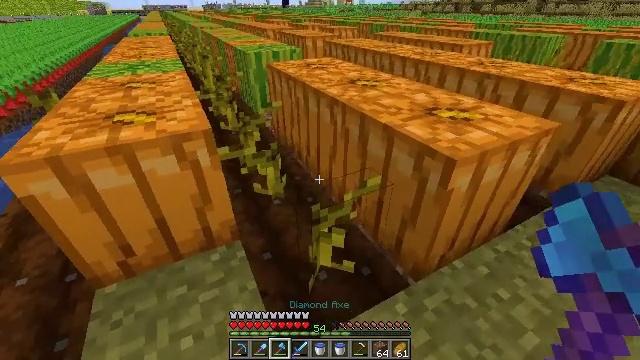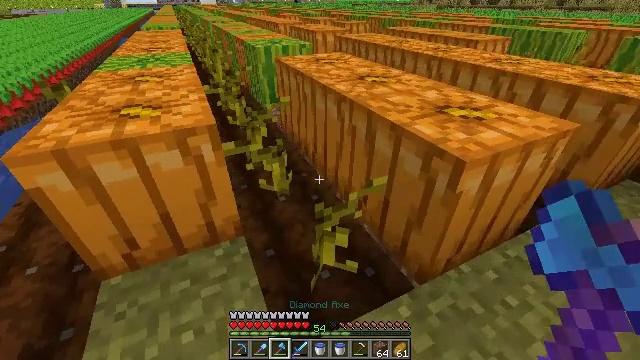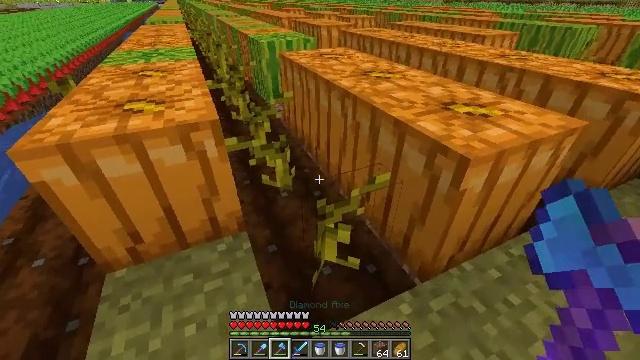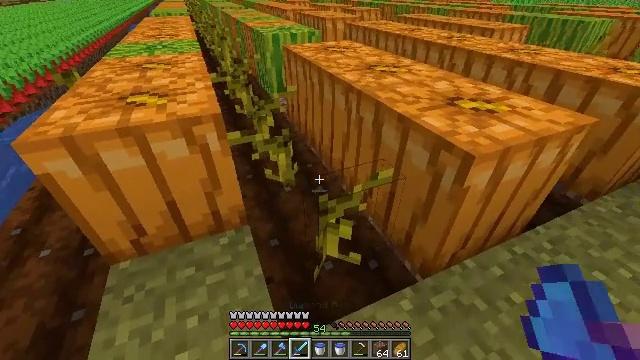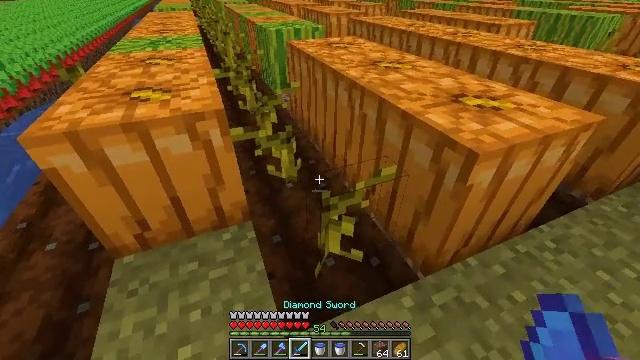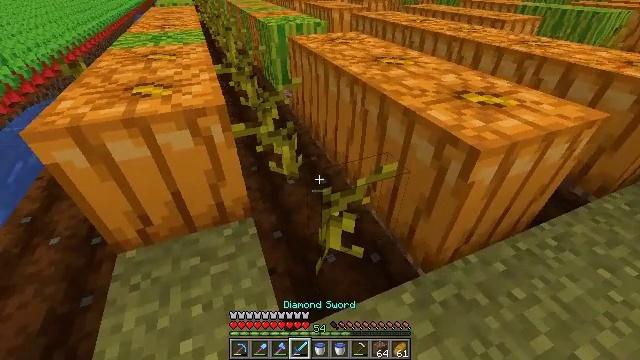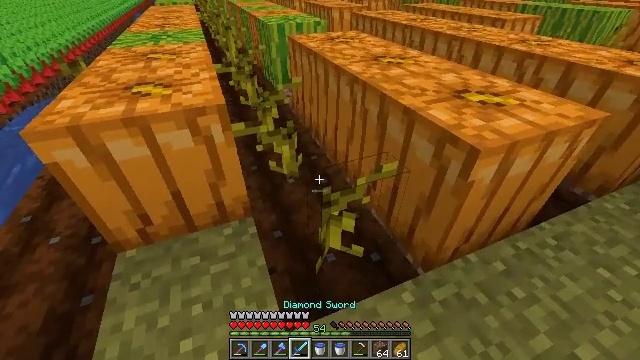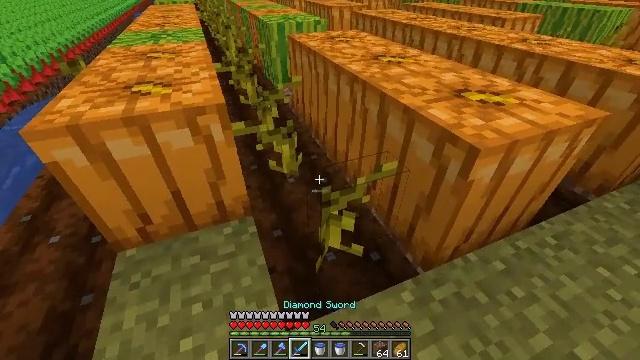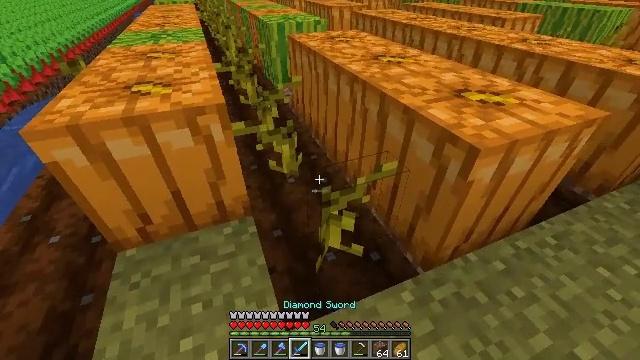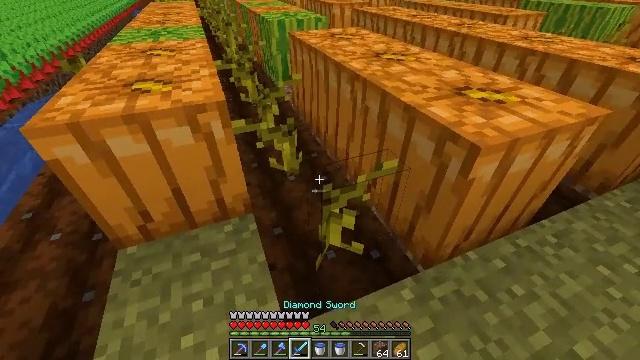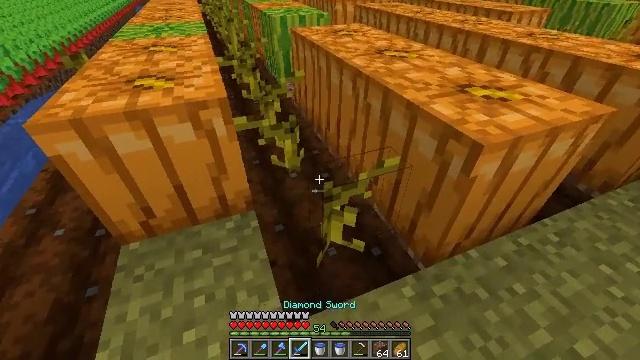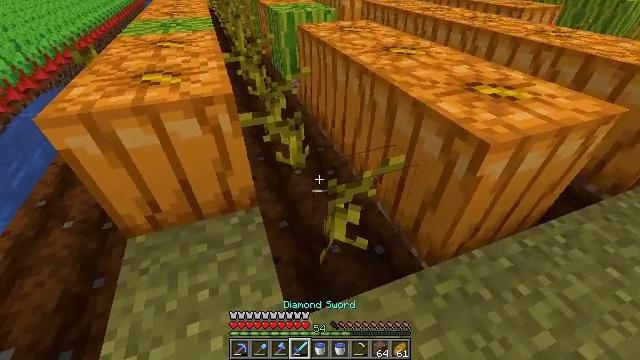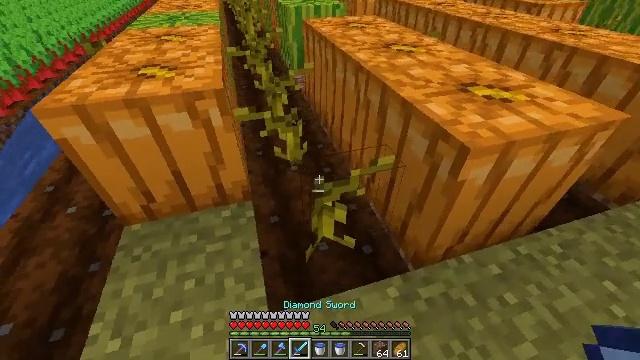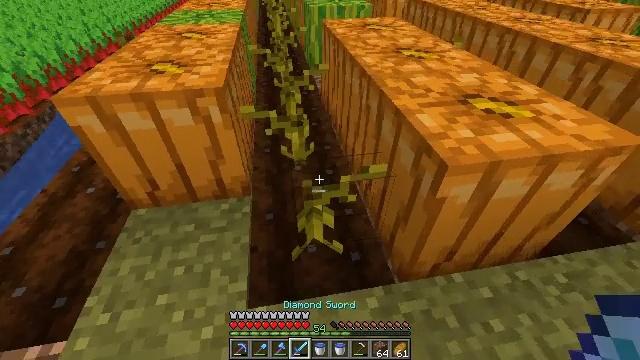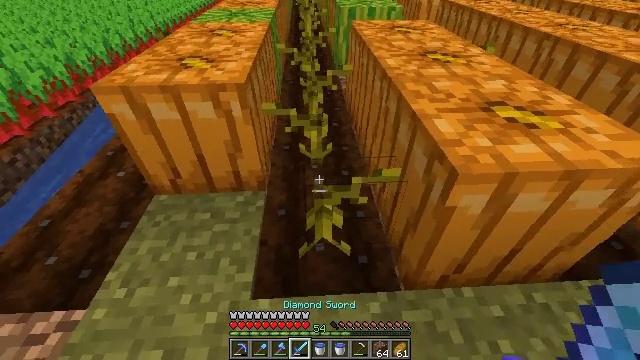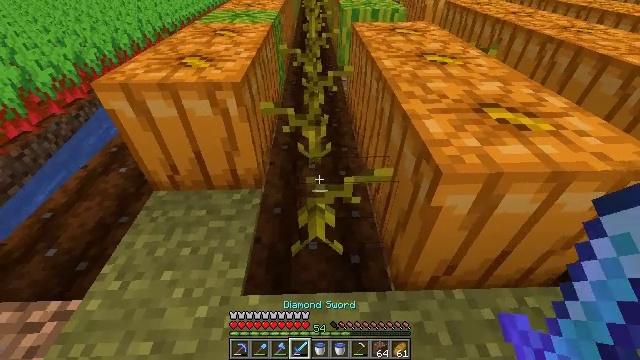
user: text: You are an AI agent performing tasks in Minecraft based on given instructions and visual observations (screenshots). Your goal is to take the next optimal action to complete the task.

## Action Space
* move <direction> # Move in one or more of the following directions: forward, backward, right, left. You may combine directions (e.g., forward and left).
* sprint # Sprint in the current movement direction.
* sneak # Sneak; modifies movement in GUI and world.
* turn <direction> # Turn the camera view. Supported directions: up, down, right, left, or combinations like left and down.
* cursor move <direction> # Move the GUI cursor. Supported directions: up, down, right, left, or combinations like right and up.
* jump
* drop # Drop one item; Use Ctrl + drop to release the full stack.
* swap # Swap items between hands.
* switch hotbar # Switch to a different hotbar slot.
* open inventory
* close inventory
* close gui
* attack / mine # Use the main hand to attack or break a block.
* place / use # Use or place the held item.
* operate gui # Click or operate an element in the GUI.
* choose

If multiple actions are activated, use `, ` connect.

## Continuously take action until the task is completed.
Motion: motion action
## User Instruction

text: Break the attached pumpkin stem.
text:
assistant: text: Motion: turn left
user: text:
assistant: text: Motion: no_op
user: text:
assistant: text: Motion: turn left and down, switch to hotbar 4
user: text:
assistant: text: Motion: switch to hotbar 4
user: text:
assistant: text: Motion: switch to hotbar 4
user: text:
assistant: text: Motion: switch to hotbar 4
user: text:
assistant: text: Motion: no_op
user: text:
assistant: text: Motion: no_op
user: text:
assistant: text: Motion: no_op
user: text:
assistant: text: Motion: no_op
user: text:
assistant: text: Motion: move right, turn left
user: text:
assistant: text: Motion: move right, turn left
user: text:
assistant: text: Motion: move right, turn left
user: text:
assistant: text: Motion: turn left
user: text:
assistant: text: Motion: turn left
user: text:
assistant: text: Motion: no_op
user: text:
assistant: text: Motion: no_op
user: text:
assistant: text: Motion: no_op
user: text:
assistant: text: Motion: no_op
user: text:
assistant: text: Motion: no_op
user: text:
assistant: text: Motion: no_op
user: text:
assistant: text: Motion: no_op
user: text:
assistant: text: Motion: no_op
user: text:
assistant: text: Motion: no_op
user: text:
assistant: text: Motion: no_op
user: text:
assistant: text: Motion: no_op
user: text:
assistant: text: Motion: switch to hotbar 8
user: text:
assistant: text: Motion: switch to hotbar 8
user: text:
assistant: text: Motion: switch to hotbar 8
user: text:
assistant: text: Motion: switch to hotbar 8